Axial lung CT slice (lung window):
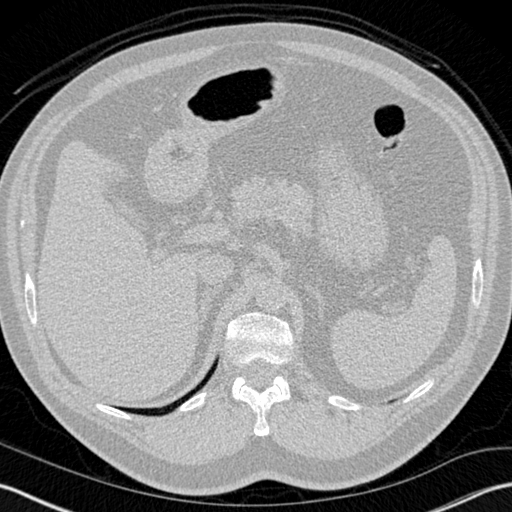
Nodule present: no